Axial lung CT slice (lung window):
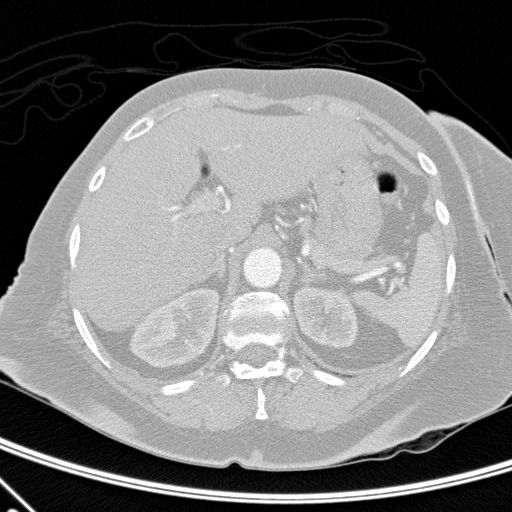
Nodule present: no